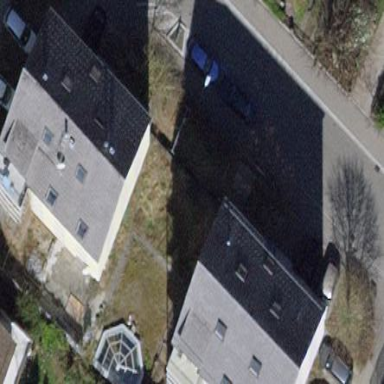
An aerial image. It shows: Gabled apartments building with roof tiles.